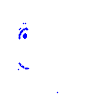
Particle: electron